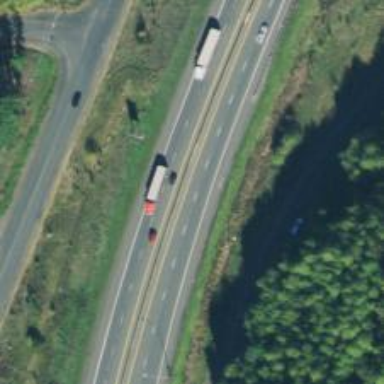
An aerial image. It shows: Motorway.